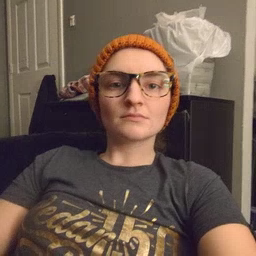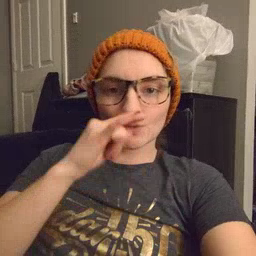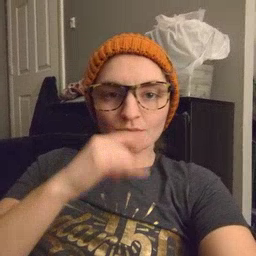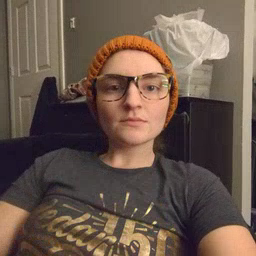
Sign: child